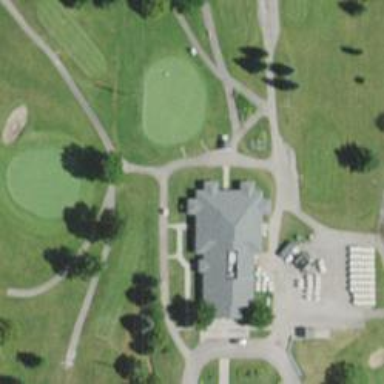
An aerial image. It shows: Path for both road and golf.